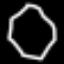
Label: octagon